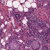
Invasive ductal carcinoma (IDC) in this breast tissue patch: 1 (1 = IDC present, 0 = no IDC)